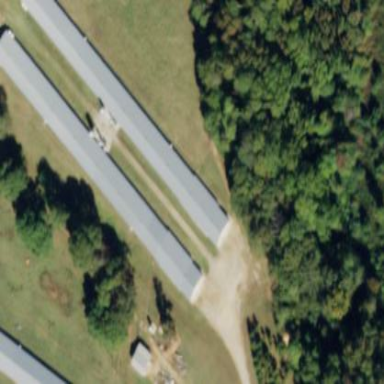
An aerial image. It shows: Poultry house.